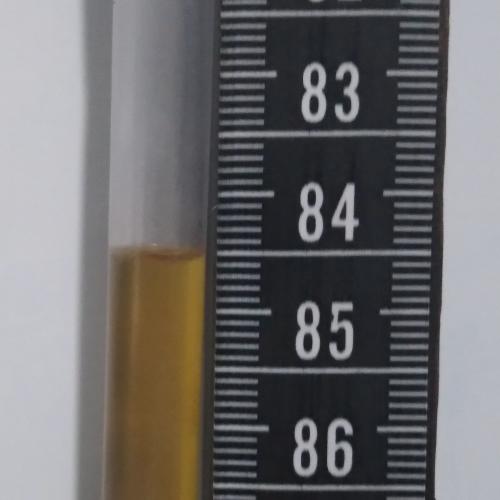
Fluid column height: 84.5 cm